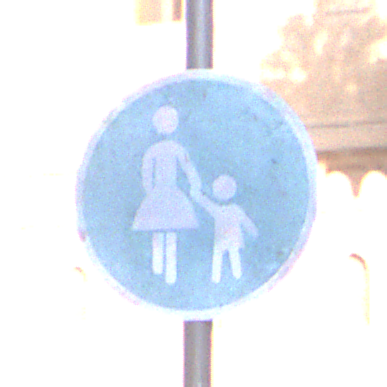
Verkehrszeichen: Gehweg
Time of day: SunriseSunset
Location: Outdoor (Urban)
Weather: PartlyCloudy
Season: NotSpecified
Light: Natural